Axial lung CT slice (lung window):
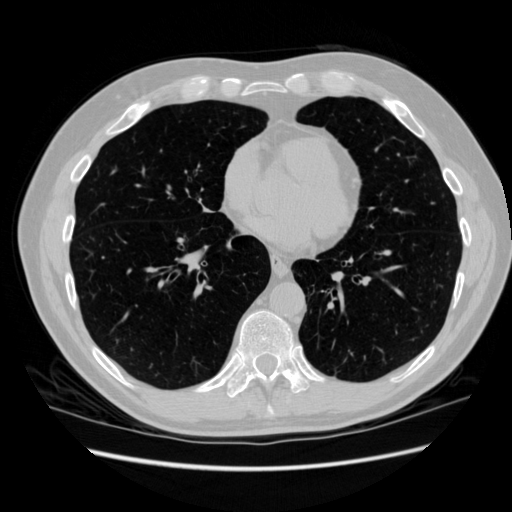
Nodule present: no